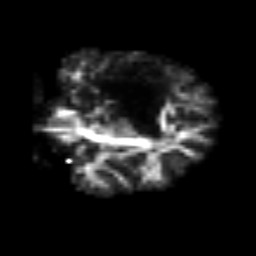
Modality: FA
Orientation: coronal
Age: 31
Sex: female
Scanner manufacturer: siemens
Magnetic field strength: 3 T
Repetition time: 3.2 s
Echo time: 0.081 s